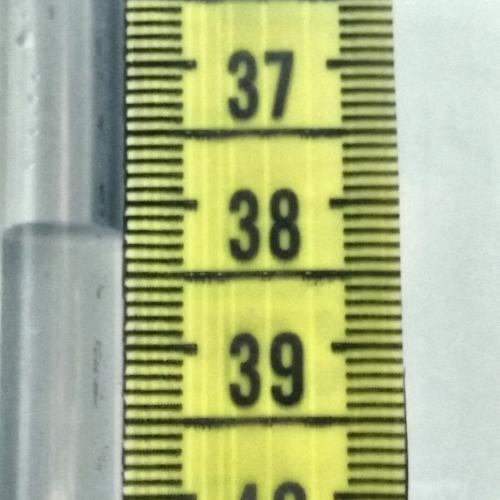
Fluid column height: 38.2 cm